A bearing vibration time series has been folded into this square grayscale image, one row per segment of consecutive samples. Determine the bearing's health state. Answer with exactly one of: normal, inner_race, outer_race, ball.
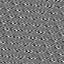
Answer: inner_race